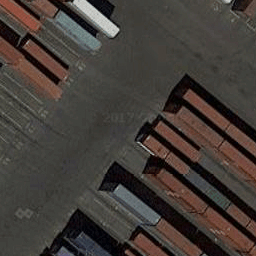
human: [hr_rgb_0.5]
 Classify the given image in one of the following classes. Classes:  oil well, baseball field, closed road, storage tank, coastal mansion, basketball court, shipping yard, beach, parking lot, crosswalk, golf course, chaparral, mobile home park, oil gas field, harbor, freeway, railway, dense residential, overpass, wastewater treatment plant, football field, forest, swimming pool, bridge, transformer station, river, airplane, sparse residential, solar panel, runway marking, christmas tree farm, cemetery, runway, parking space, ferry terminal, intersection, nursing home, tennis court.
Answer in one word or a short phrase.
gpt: shipping yard